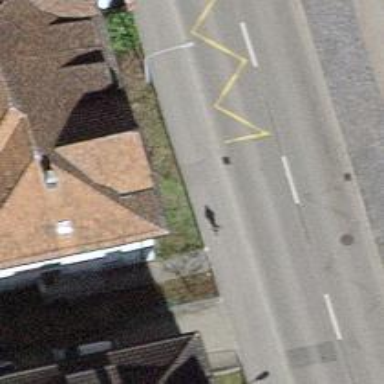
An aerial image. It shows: Bus stop with platform for public transport.